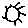
Label: sun